Question: I am working on a component in 'Delphi 7' and 'Delphi 2006', where I am using a unit which I need to add to the '.dpr' file of the project on which the component is dropped automatically.
Like the way Eureka Log automatically adds the unit 'ExceptionLog' to the project file:

Can anyone tell me how to programmatically add a unit to the project file when I drop my component on any form in the project?
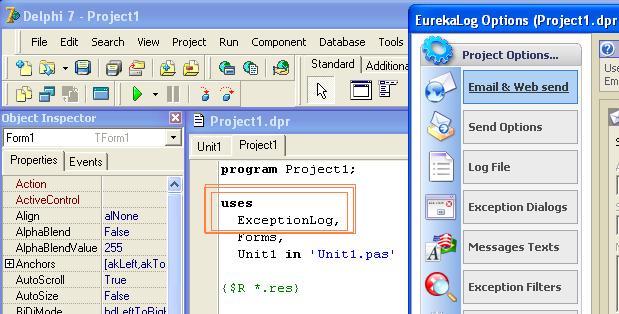
Answer: You most likely have to use the Open Tools API for that.
Also it might require to write a <URL>.
While there is an easy way to just add a unit to the active project (code below) this just works for the active project which might not be the project the form belongs to you are adding the component to. Also it adds the unit at the end of the uses clause.
'''
uses
ToolsAPI;
var
currentProject: IOTAProject;
begin
currentProject := GetActiveProject();
currentProject.AddFile('MyUnit.pas', True);
'''
You can check the <URL> that can parse units and modify the uses clause.